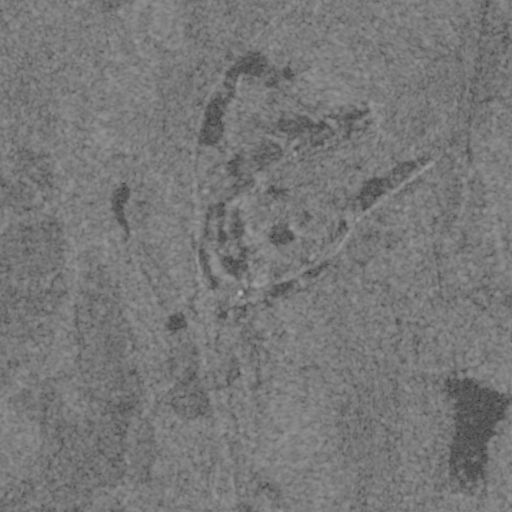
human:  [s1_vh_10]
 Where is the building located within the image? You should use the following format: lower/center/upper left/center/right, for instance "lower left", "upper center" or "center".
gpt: The building is located in the lower left of the image.
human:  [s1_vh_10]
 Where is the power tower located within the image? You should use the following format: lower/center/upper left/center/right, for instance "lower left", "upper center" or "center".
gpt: There is no power tower in the image.

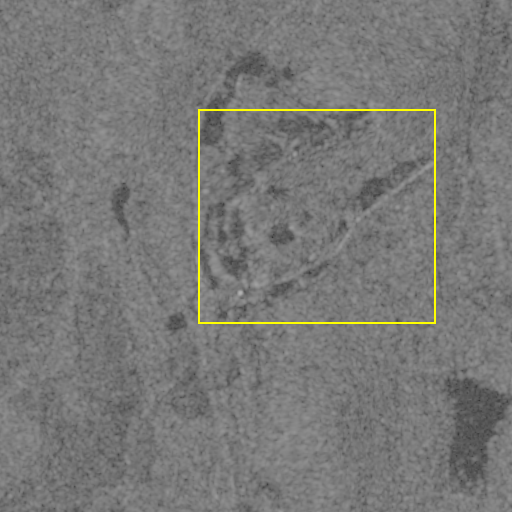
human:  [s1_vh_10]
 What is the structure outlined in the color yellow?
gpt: The structure outlined in yellow is a quarry.
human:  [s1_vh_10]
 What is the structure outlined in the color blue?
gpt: There is no blue outline.